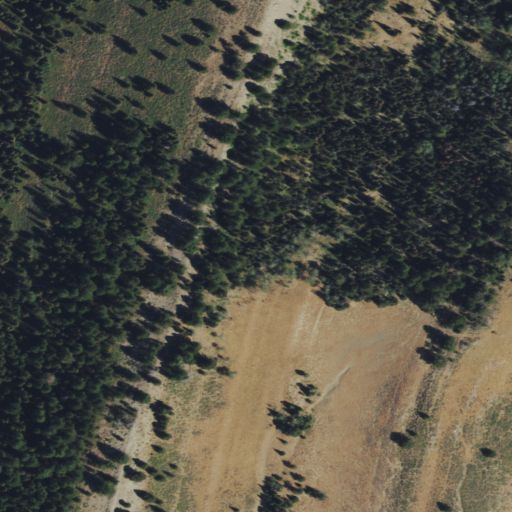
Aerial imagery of ridge(s) in Wyoming named Pine Knoll containing evergreen forest and shrub